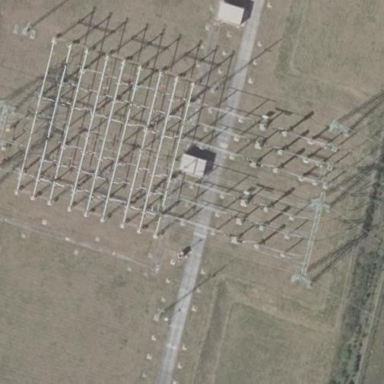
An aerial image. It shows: Transmission substation.